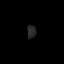
Tissue: prostate
Cell type: T cells
Senescence score: 0.324
Nuclear area (px): 112
Mean DAPI intensity: 39.509